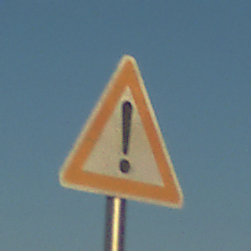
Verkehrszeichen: Gefahrenstelle
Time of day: SunriseSunset
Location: Outdoor (Beach)
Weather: Clear
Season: NotSpecified
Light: Natural